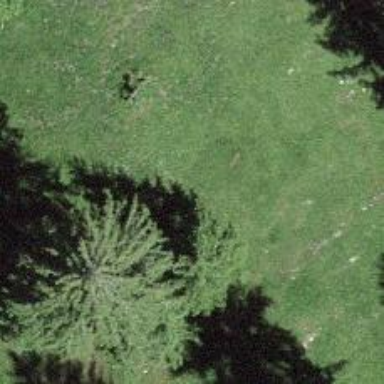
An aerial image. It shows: Single tag "natural: tree."